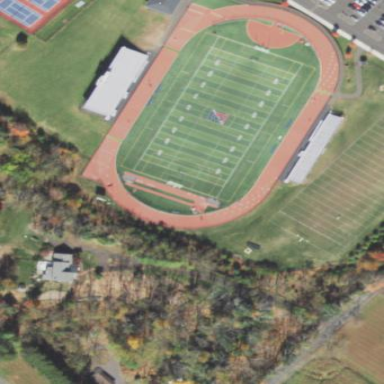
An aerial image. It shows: Astroturf pitch designed for American football.